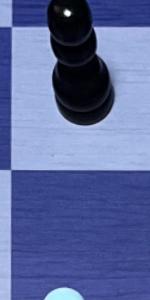
Label: Empty